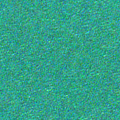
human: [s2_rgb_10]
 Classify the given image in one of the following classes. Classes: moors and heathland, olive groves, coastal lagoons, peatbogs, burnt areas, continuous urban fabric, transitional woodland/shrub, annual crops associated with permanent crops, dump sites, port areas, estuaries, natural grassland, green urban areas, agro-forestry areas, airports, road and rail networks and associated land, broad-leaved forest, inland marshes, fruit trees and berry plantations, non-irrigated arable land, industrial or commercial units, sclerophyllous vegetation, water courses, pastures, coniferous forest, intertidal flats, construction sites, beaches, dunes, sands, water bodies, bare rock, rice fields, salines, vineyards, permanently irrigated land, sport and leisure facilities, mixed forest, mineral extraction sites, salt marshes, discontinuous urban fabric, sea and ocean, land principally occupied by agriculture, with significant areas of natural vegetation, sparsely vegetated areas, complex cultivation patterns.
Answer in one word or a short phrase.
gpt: sea and ocean